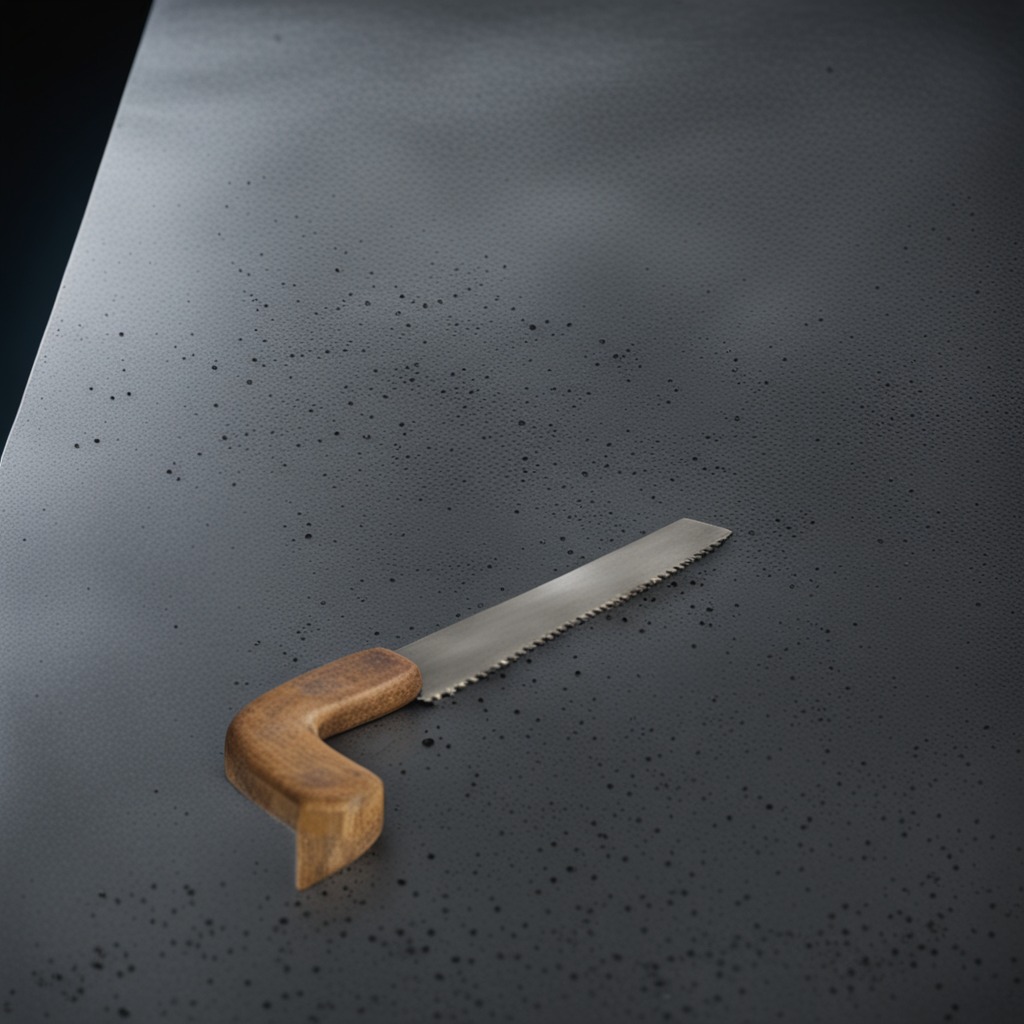
A metal saw is lying on the clean granite table inside a workshop at night dim ambient light soft shadows worn but